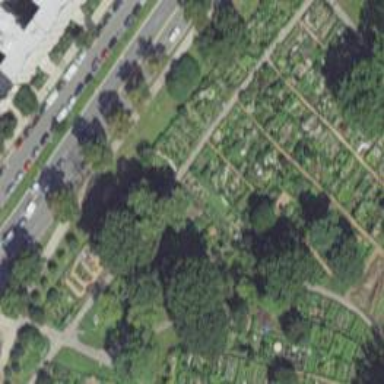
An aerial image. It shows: Community garden providing leisure land.